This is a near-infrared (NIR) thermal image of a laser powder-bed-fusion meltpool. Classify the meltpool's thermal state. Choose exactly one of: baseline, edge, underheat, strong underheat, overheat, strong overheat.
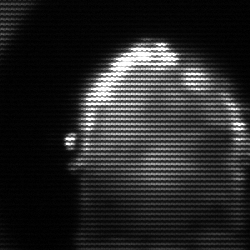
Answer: baseline